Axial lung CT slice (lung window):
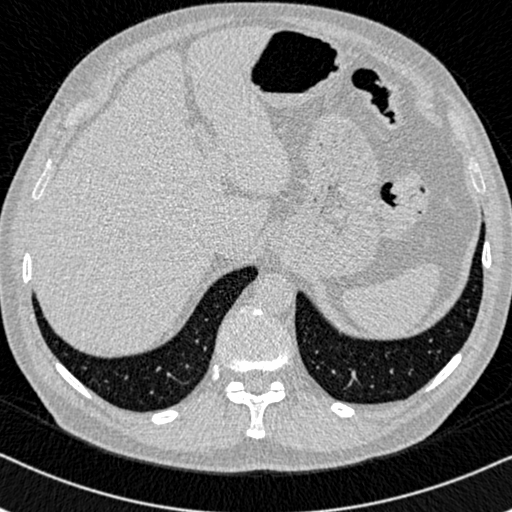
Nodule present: no